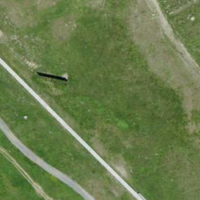
EUNIS habitat code: 26
Species observed at this site:
Rhododendron ferrugineum
Arnica montana
Bistorta officinalis